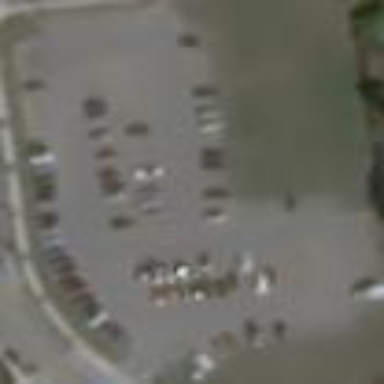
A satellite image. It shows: Parking area.